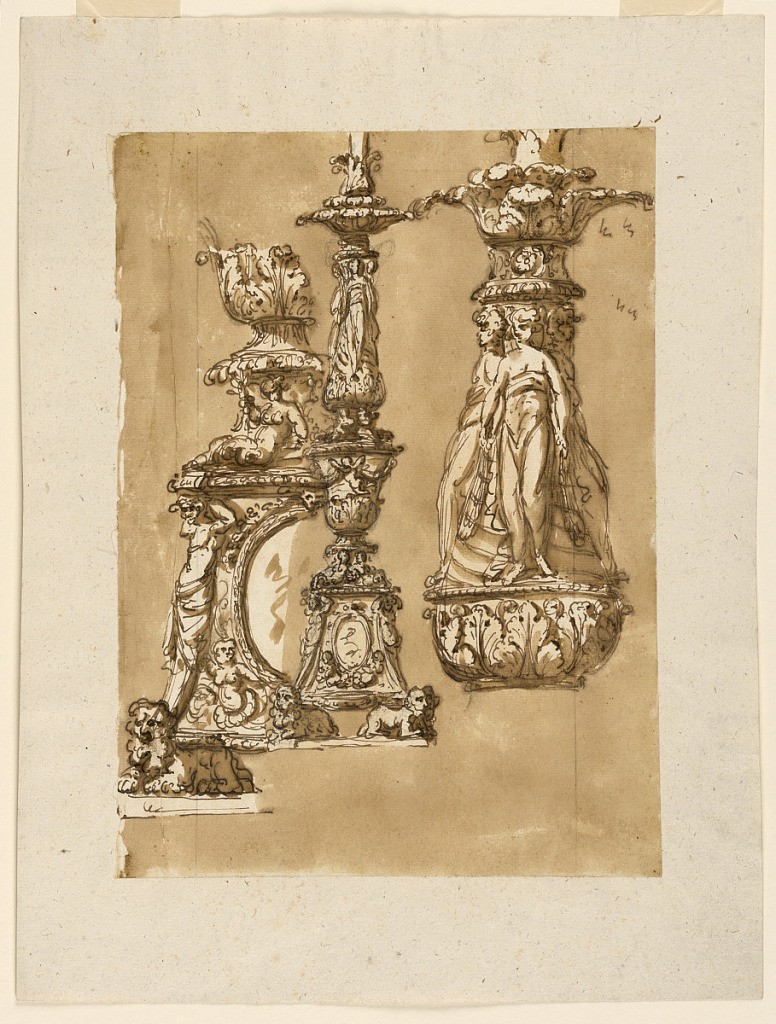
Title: Candlestick
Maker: Giuseppe Barberi, Italian, 1746–1809
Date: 1780–1795
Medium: Pen and brown ink, brush and brown wash, black chalk on off-white laid paper, lined
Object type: Drawing
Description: The lower and the upper half are detailed at left and at right. The entire design is in the middle. The base is supported by crouching lions. The lower part of the shaft has the shape of a cup carried by a circle of sitting women. The upper part is a baluster again supported by sitting figures. Its lower part is surrounded by a calyx, the upper by standing women holding each other's hands. Three of them are shown.